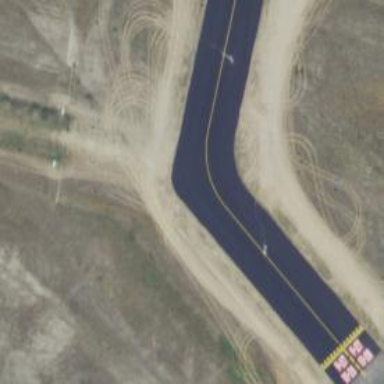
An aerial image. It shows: Image of taxiway at airport.